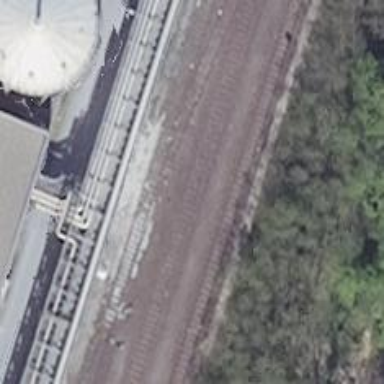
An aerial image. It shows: Rail yard with electrified contact lines for the trains.